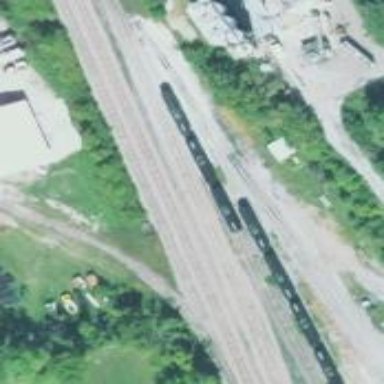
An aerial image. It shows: Railway yard used for servicing trains.